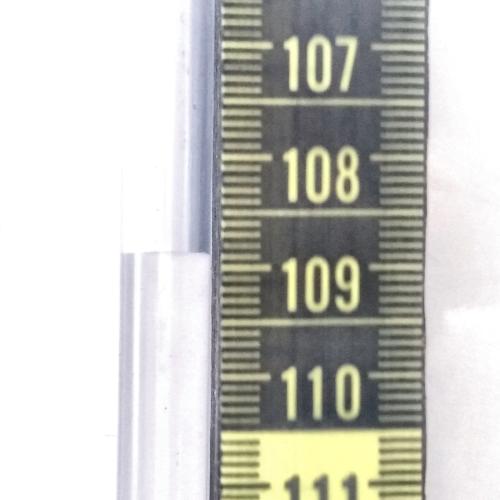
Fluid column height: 108.9 cm